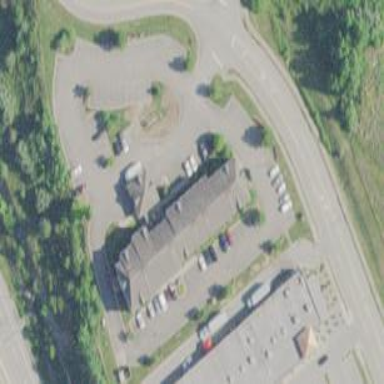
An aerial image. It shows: Hotel building.